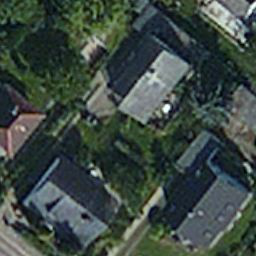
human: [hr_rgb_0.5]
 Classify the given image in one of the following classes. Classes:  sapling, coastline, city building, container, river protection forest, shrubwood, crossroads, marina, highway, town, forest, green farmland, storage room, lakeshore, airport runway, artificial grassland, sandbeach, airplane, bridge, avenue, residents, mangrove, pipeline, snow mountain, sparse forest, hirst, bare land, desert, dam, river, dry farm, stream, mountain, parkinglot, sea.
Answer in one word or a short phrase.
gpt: residents